Question: <URL> is very similar to what I want.
Except I'd like the user to see a trailing line after first click. So when the user first clicks starting position is fixed and a line is created where the end point would be the current mouse location. Similarly to MS Paint line drawing functionality.
So when I move mouse to the right I want to see the line change.
Maybe some examples or pointers how to implement it?

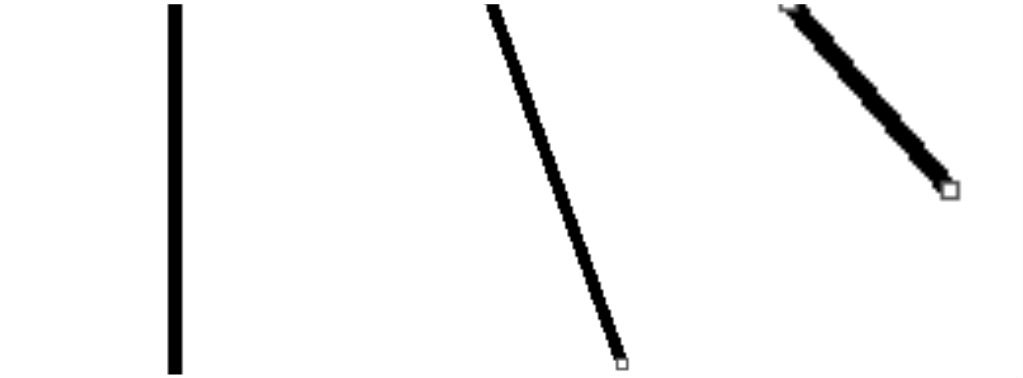
Answer: For future reference, first initiate a two point line
'''
var geometry = new THREE.Geometry();
geometry.vertices.push(point);
geometry.vertices.push(point);
var line = new THREE.Line(geometry, new THREE.LineBasicMaterial({}));
'''
Then on mousemove replace the last vertice with latest mouse position.
'''
line.geometry.vertices[last_point] = new_point;
'''